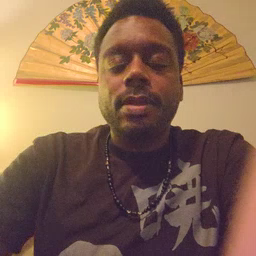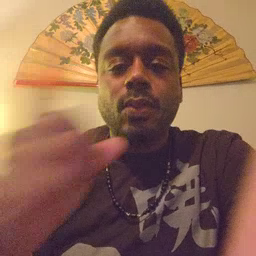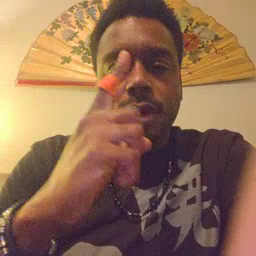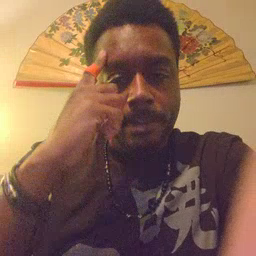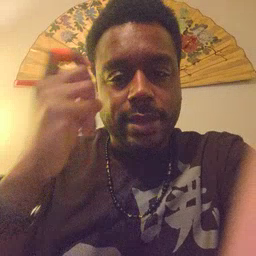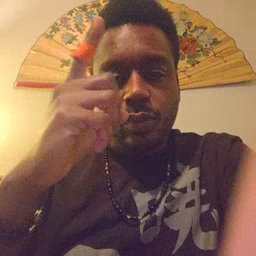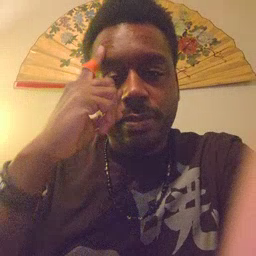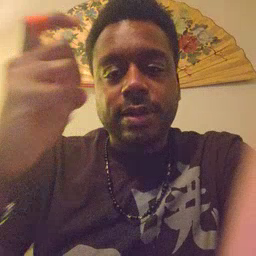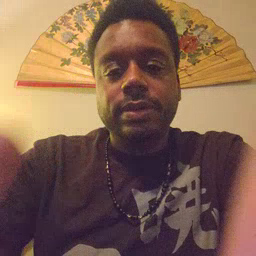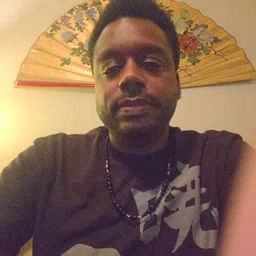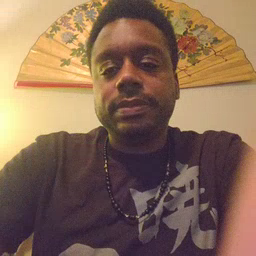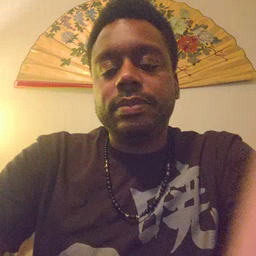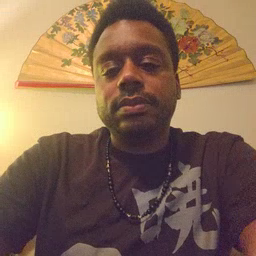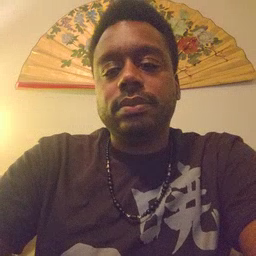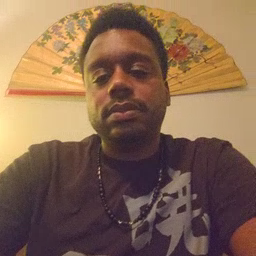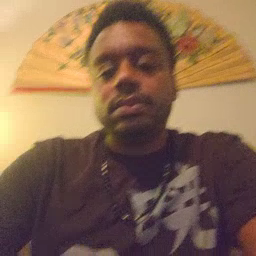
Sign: penny